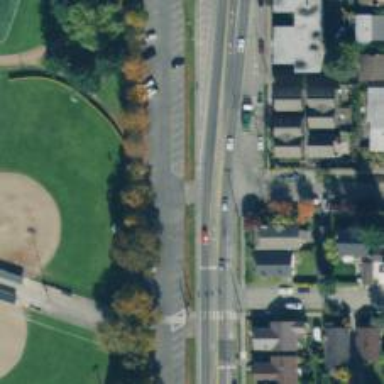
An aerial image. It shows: Marked crossing on asphalt cycleway road.